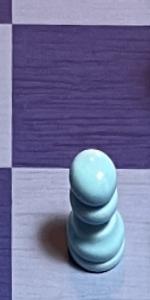
Label: Pawn_White